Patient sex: F
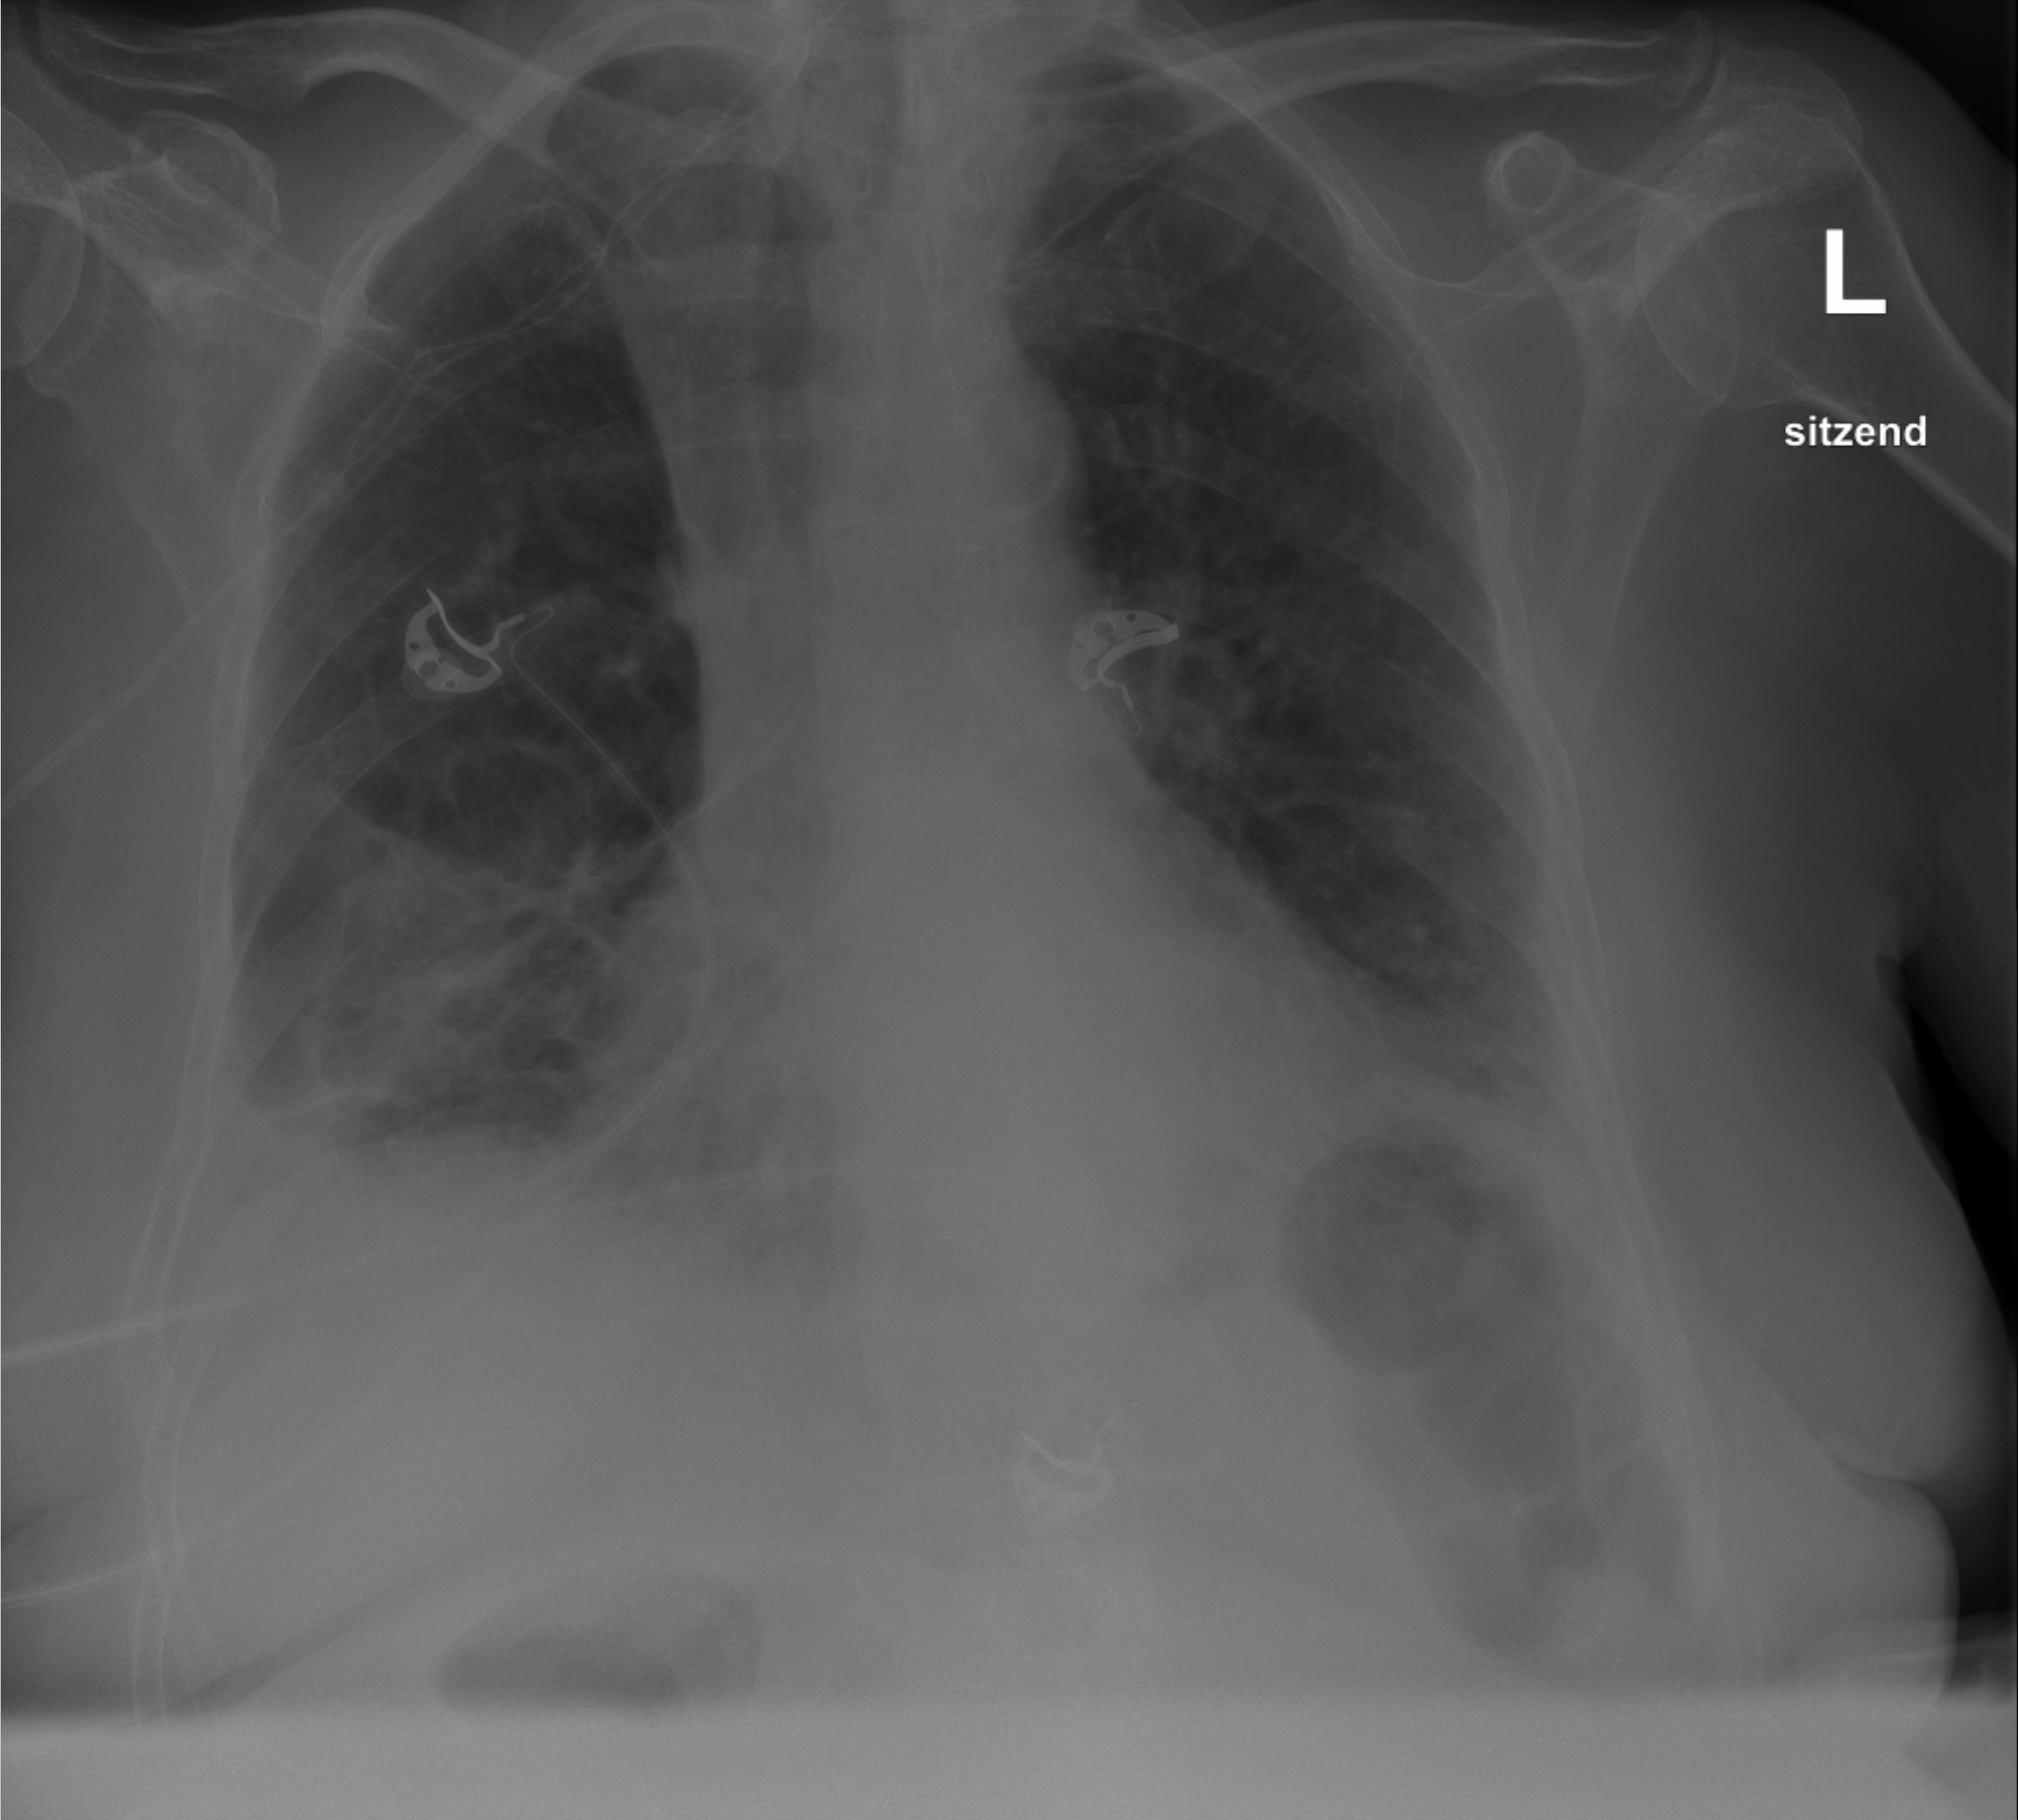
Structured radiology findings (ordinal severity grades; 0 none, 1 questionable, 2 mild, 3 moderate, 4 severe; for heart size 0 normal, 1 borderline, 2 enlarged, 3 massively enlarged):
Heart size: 0
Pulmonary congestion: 0
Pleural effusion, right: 2
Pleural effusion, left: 2
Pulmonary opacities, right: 2
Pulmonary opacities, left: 1
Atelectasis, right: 2
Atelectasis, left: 2